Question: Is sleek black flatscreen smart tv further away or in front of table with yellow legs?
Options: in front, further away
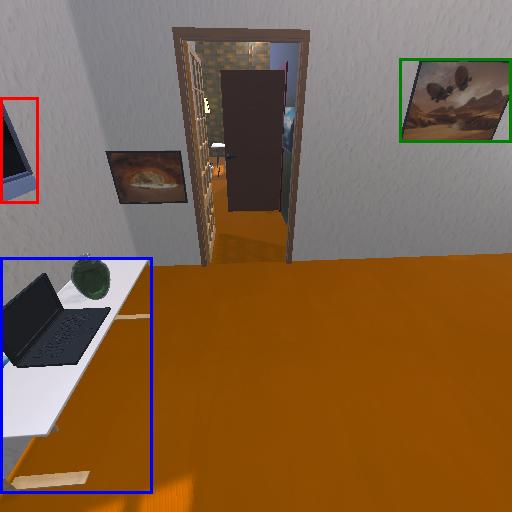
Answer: in front